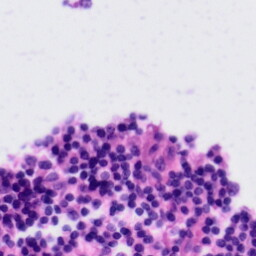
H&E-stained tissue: Tonsil